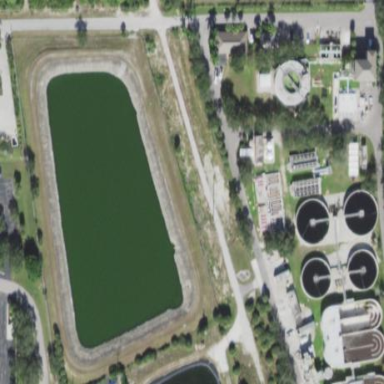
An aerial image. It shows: Wastewater plant.